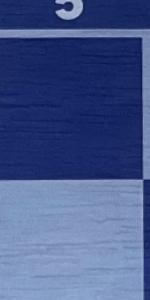
Label: Empty